Aerial crown-view tile of a tropical tree (Barro Colorado Island, Panama), acquired 20240918:
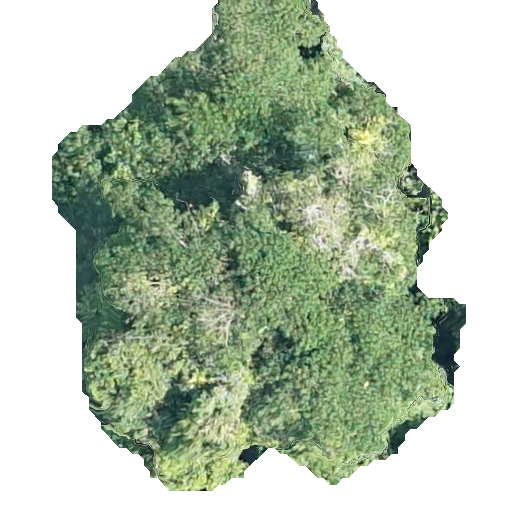
Species: Hura crepitans
GBIF accepted scientific name: Hura crepitans
Crown area: 226.978 m²